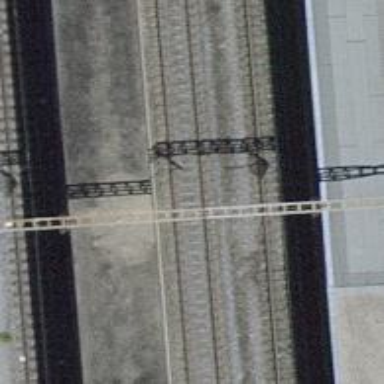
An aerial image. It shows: Close-up of railway platform edge.